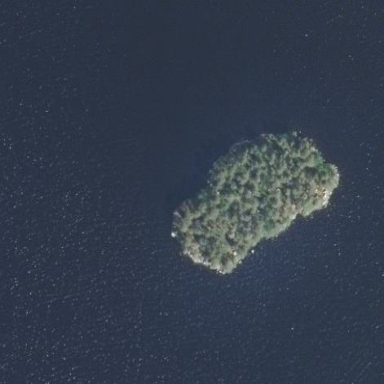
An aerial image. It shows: Islet covered with woodland.